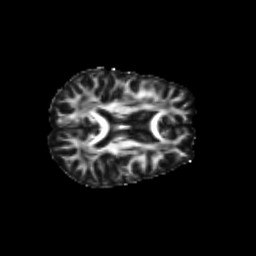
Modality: FA
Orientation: axial
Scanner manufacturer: siemens
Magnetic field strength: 3 T
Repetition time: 9.2 s
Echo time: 0.084 s